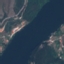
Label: River